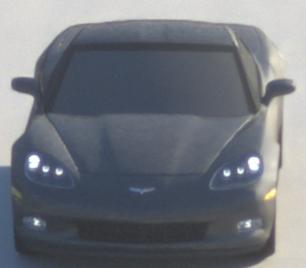
Make: Chevrolet
Model: Corvette Coupé
Detailed model: Corvette (C6) Coupé
Model produced from: 2005/02
Model produced until: 2008/03
Doors: 3
Color: gray
Road condition: dry road
Daytime: sunrise or sunset
Contrast: medium contrast